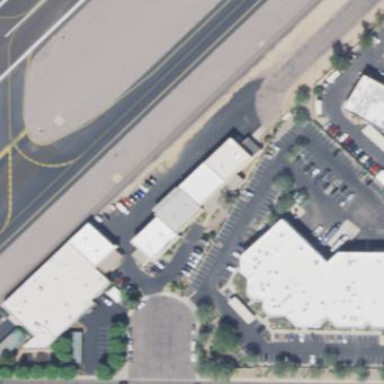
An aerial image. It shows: Car repair shop located in building.